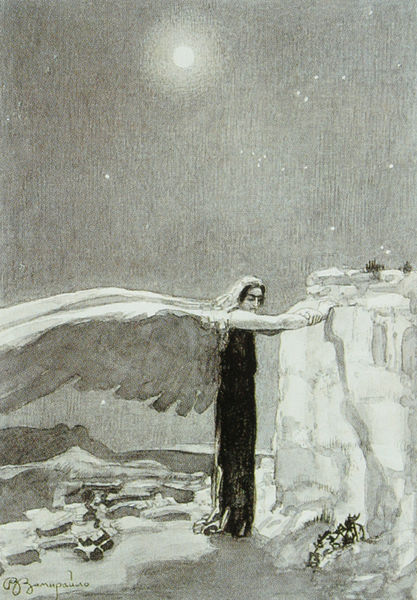
Titel: Dämon
Künstler: Viktor Samirajlo
Standort: St. Petersburg
Institution: Russisches Museum
Schlagwörter: berg, dunkel, felsen, flügel, gemälde, hand, himmel, meer, schatten, umhang, weiß, aquarell, landschaft, stadt, ufer, abend, frau, grau, hell, hintergrund, kleid, nacht, profil, schwarz, zeichnung, blick, eis, gras, haus, schleier, schnee, weg, expressionismus, symbolismus, jung, wand, arme, augen, gesicht, stehen, stein, steine, tod, trauer, hände, signatur, einsamkeit, horizont, häuser, hügel, kalt, einsam, kirche, sonne, gewand, haare, stehend, pflanze, pflanzen, augenbrauen, kontrast, engel, nachthimmel, küste, strand, ruhe, ort, berge, fels, felswand, wüste, dorf, mauer, geröll, hof, winter, jugendstil, nachdenklich, warten, nazarener, gewächs, mondlicht, gestalt, klippe, kante, tusche, mond, stern, eisschollen, traum, groß, schwarzweiss, sterne, sternenhimmel, radierung, widmung, halt, illustration, aquatinta, hodler, mythos, müde, schwingen, erschöpft, geflügelt, planze, demut, vollmond, schutz, verzerrt, mont, gabriel, shcwarz, schwarzes kleid, aufgestürtzt, engel in schwarzweiß, riesin, schwinge, christina, 19. jahrhundert, haltsuchend, gefallener engel, zanupaulo